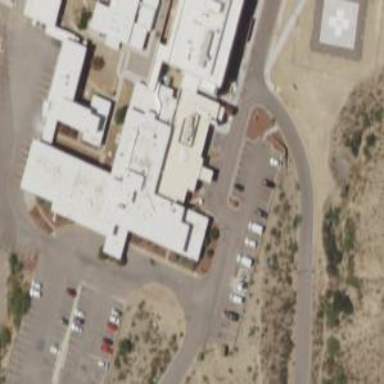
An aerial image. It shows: Entrance designated for emergency wards.